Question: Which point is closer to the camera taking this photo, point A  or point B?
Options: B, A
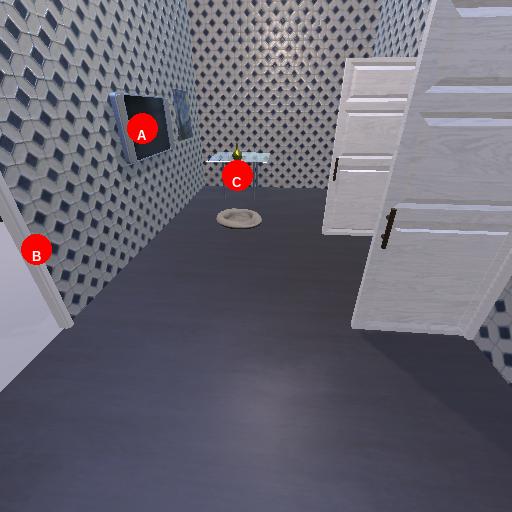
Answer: B